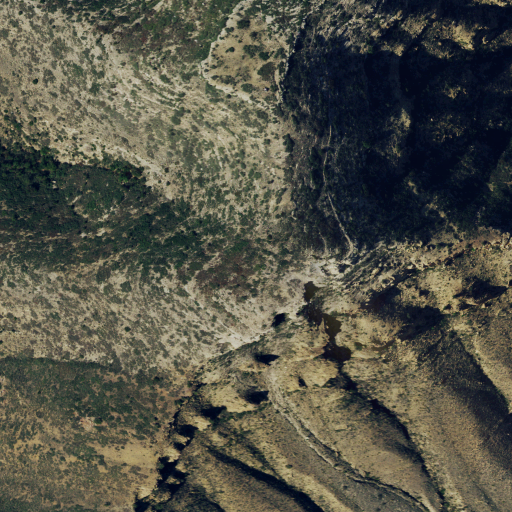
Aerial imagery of mountains in Texas named Del Norte Mountains containing shrub, grassland, and evergreen forest